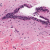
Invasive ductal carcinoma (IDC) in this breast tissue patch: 0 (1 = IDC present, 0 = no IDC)